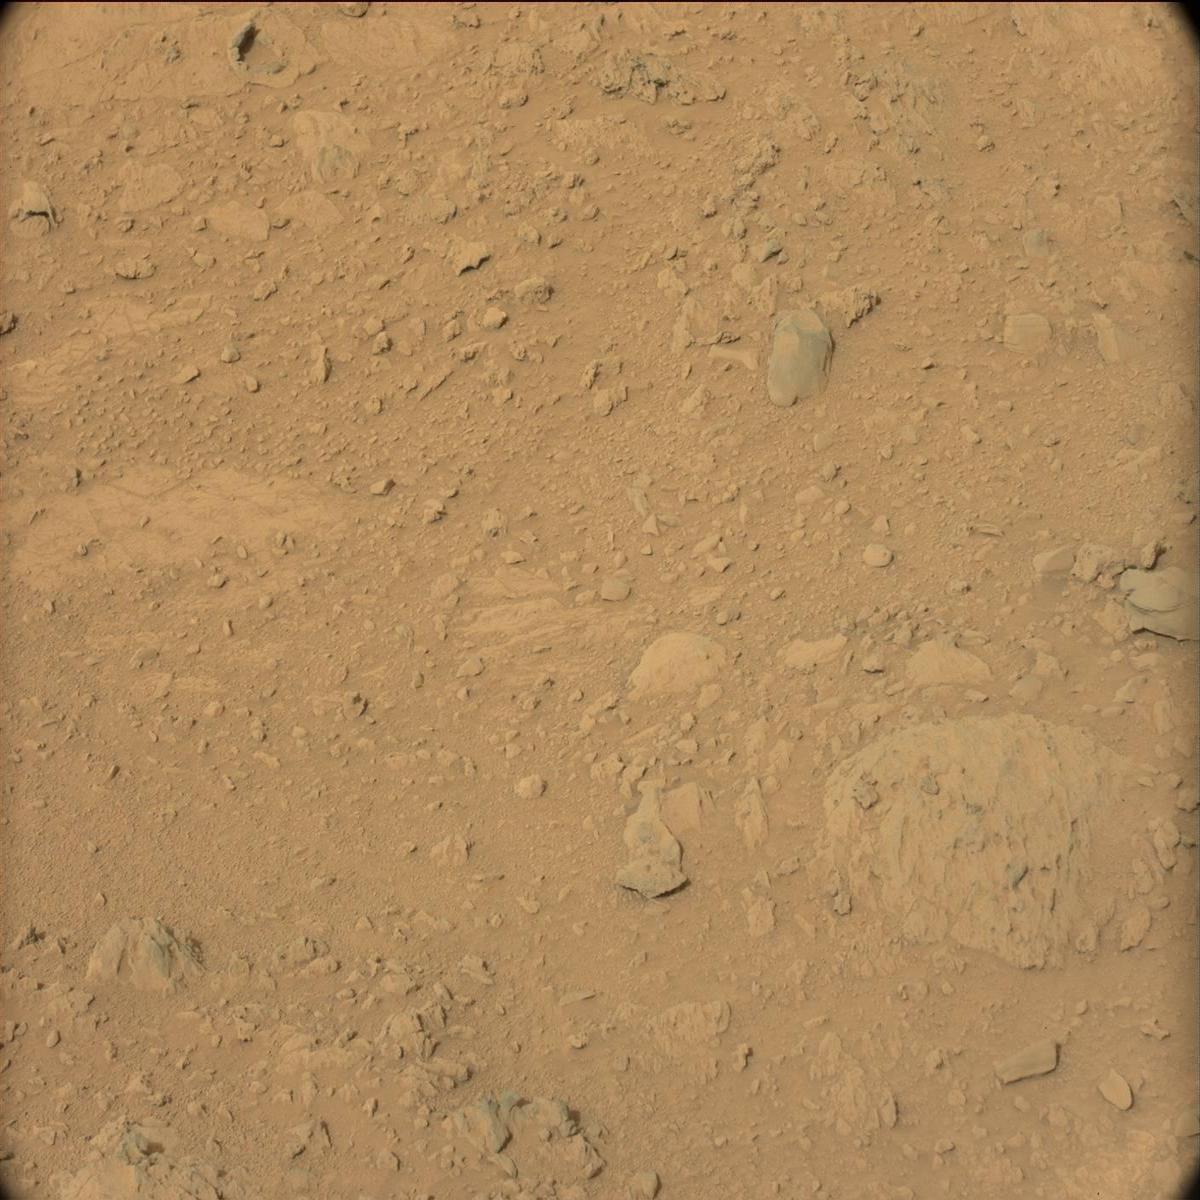
Terrain classes present: Bedrock, Sand / Soil